Field crop: maize
Growth stage: 2
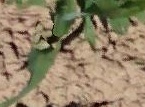
Species: maize